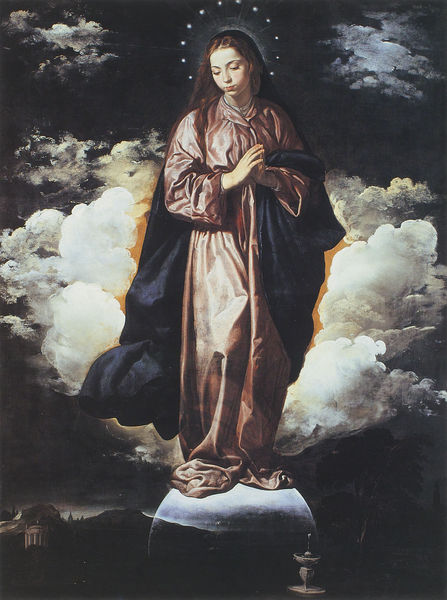
Titel: Jungfrau der unbepfleckten Empfängnis
Künstler: Diego de Velázquez
Institution: London, National Gallery
Schlagwörter: baum, blau, dunkel, himmel, schatten, umhang, weiß, wolken, bäume, landschaft, mädchen, frau, kleid, licht, nacht, blick, rot, wolke, falten, hände, erde, gewand, rosa, brunnen, engel, gefaltet, kerze, podest, punkte, jungfrau, kugel, beten, gebet, heiligenschein, gefaltete hände, tempel, heilige, heilig, maria, madonna, betend, mariae himmelfahrt, helig, immaculata, sternenkranz